CT reconstruction: convct
Segmentation target: spine
Patient: F, age 81
ISS stage: Stage 3
Metal implant: no
Axial slice:
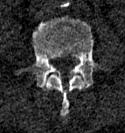
Sagittal slice:
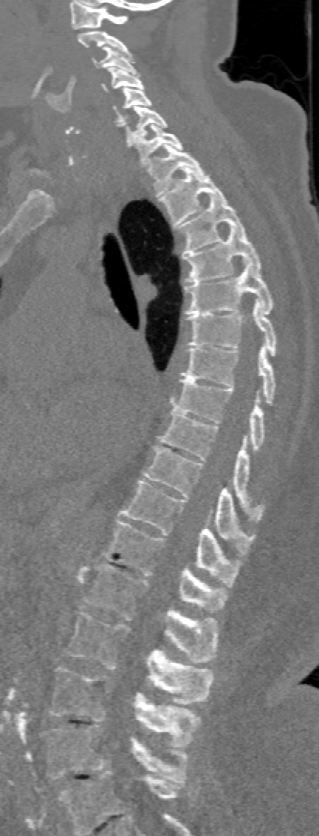